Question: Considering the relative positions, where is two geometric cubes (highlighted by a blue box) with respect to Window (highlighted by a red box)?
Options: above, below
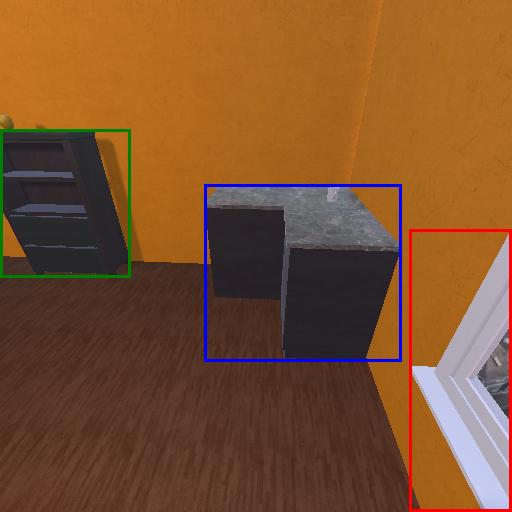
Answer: above